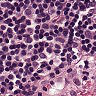
Metastatic tissue present: no